Question:
i want to link the two nodes of a jtree ,one node of right jtree with a left node of jtree by a in java swing.Please help me with some sample code to achieve this.
Please give me some useful sample code.
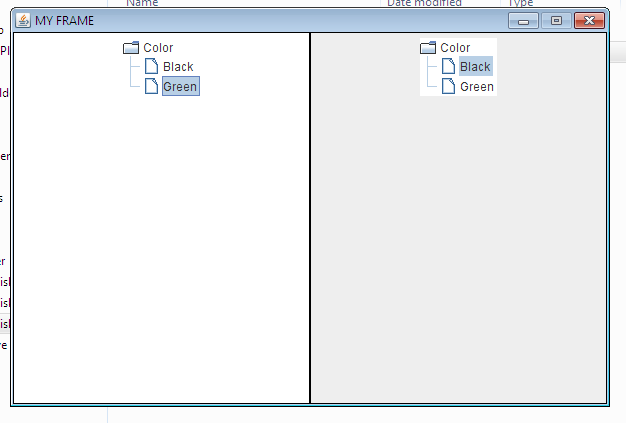
Answer: You're possibly going to need to draw on the glass pane. <URL>